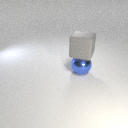
large gray rubber cube above large blue metal sphere